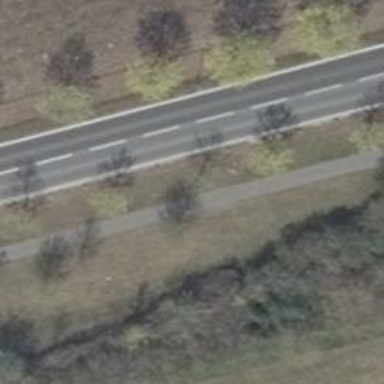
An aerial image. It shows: Asphalt path.